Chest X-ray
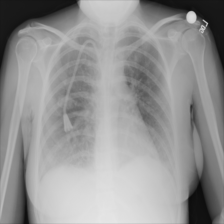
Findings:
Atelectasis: negative
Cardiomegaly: negative
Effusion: negative
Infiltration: negative
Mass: negative
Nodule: negative
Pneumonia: negative
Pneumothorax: negative
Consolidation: negative
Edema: negative
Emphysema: negative
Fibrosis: negative
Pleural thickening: negative
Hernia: negative